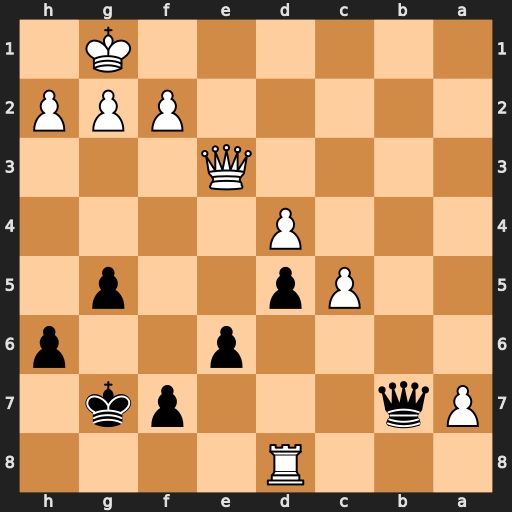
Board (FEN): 3R4/Pq3pk1/4p2p/2Pp2p1/3P4/4Q3/5PPP/6K1
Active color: b
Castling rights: -
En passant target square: -
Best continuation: Qb1+ Qc1 Qxc1#